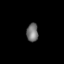
Tissue: lung
Cell type: Epithelial cells
Senescence score: 0.2107
Nuclear area (px): 211
Mean DAPI intensity: 115.261